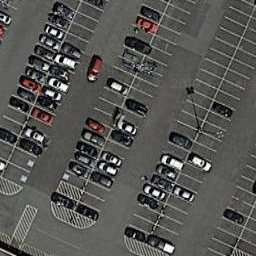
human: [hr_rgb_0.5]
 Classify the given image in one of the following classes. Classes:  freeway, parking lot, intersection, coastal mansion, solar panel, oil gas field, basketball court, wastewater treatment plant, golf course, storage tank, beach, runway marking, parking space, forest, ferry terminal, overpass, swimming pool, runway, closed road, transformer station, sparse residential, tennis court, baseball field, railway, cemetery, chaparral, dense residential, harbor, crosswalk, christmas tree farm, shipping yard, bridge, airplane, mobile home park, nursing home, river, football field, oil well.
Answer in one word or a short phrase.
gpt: parking lot